Milling tool wear sample.
Tool blade image: 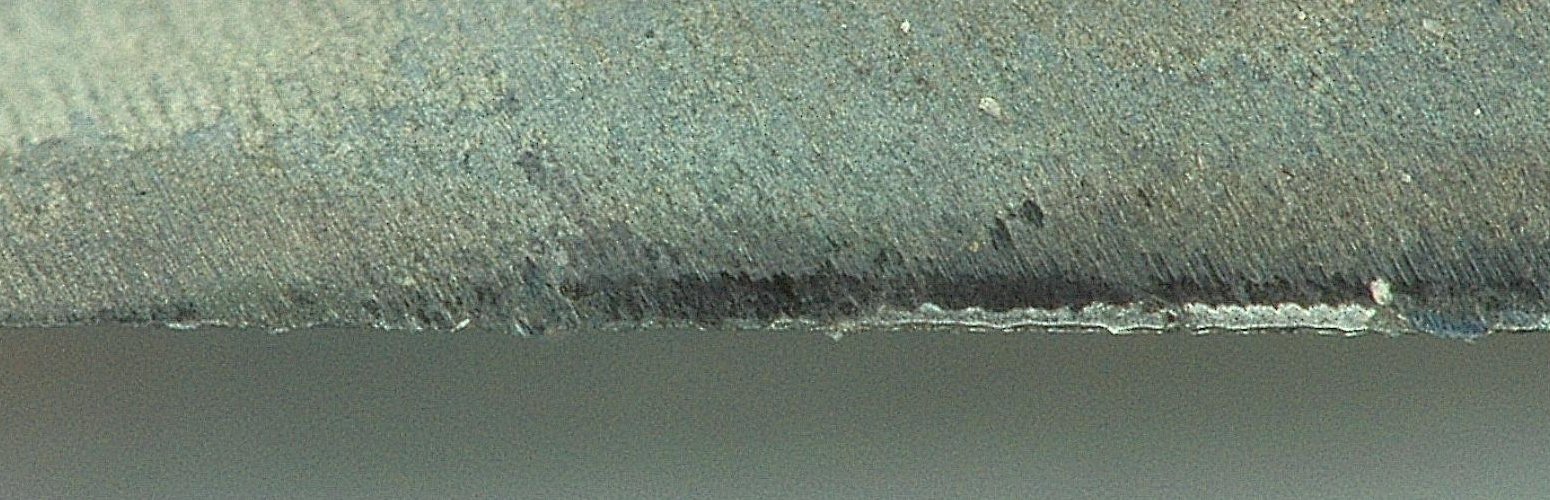
Chip image: 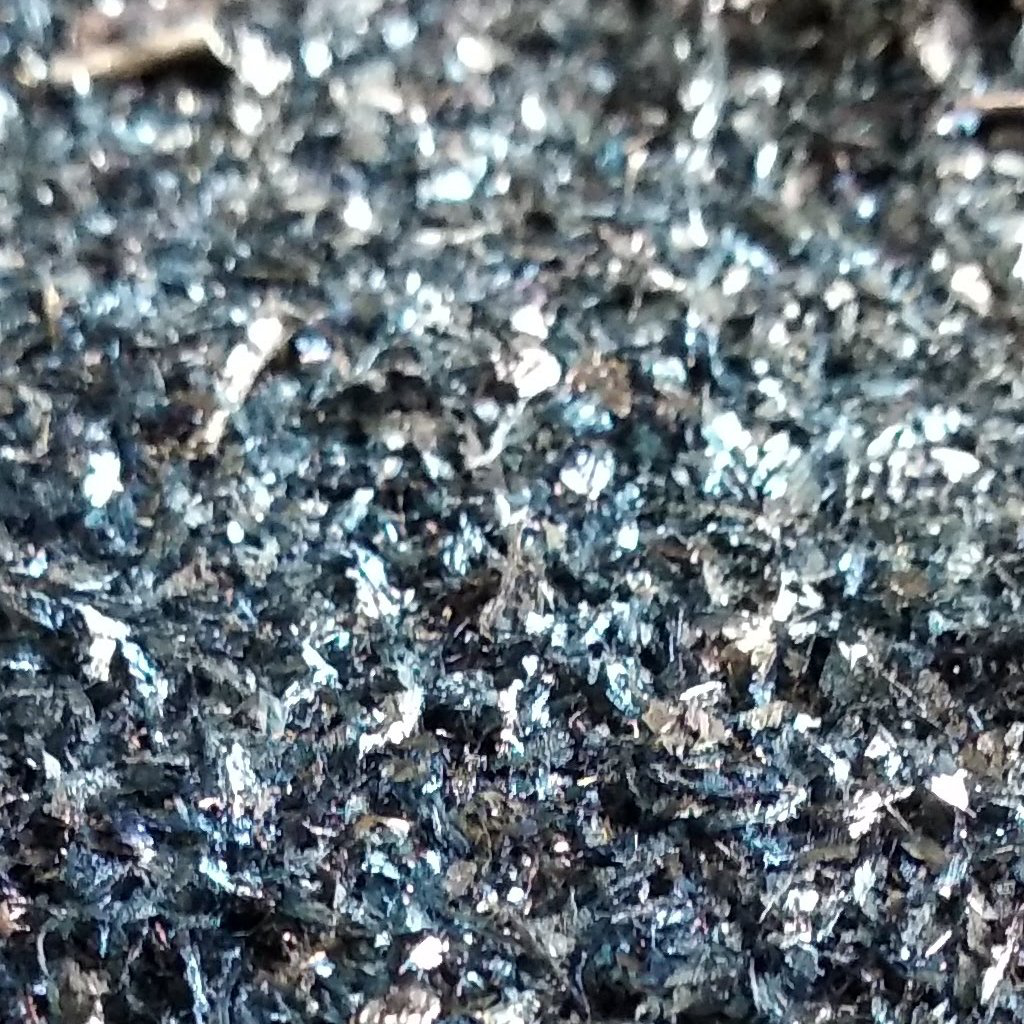
Workpiece image: 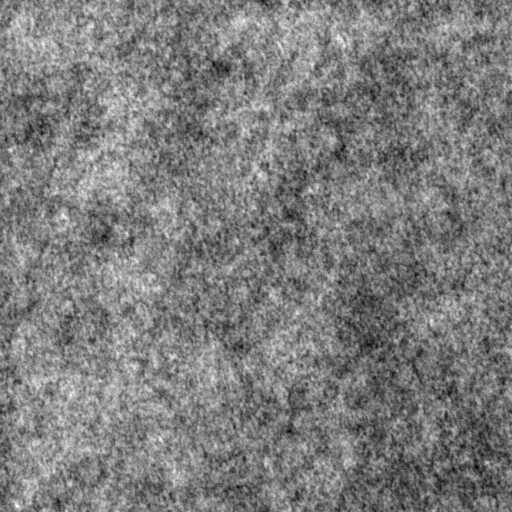
Tool wear state: dulled
Gaps: 0
Flank wear: 141.62
Overhang: 45.16
Force-signal Mel-spectrograms (X, Y, Z axes): 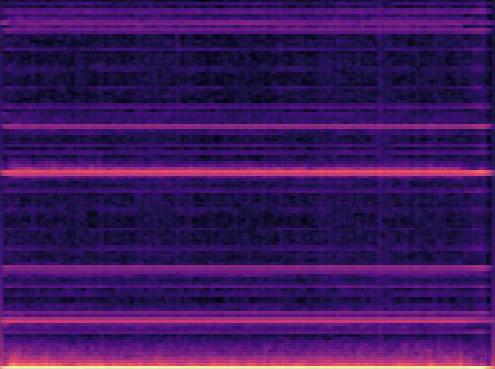 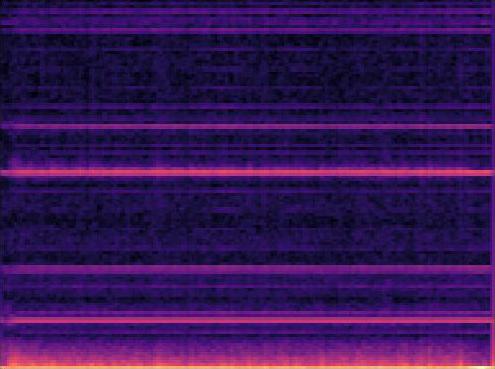 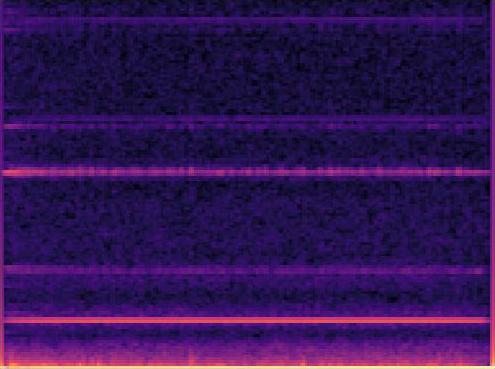
Force-signal scalograms (X, Y, Z axes): 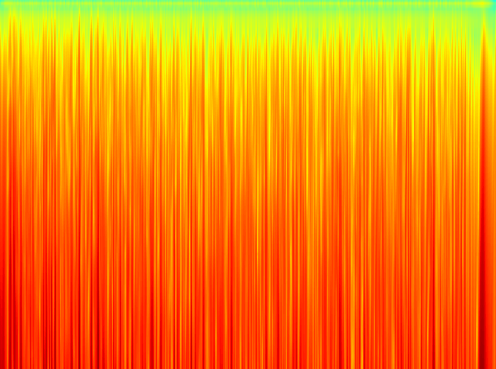 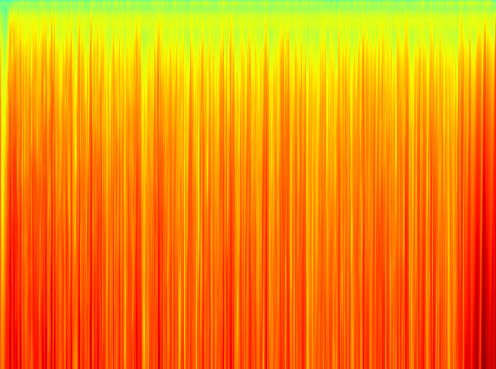 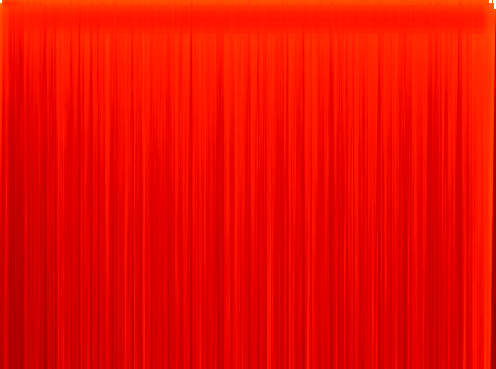
Force phase: accelerated_severe_wear